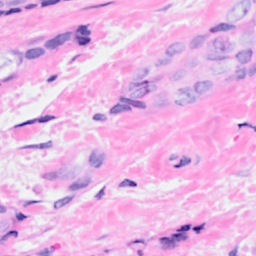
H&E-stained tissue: Breast